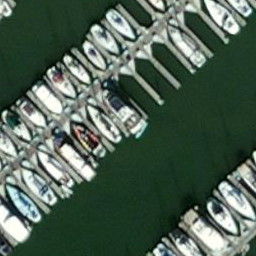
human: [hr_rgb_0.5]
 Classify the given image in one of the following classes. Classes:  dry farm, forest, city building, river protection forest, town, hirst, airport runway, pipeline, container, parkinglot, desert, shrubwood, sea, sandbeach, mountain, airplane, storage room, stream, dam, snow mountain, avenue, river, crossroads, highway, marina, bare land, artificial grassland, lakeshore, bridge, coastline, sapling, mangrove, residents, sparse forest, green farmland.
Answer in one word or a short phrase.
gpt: marina